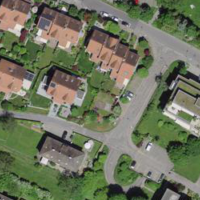
EUNIS habitat code: 55
Species observed at this site:
Cymbalaria muralis
Aesculus hippocastanum